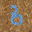
Label: 6